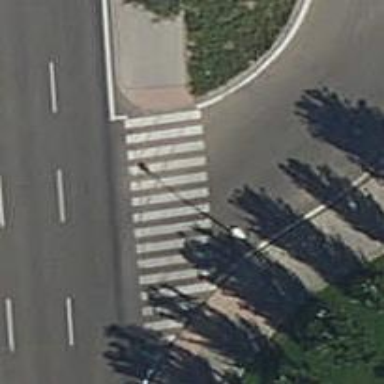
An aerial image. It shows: Road crossing with traffic signals.